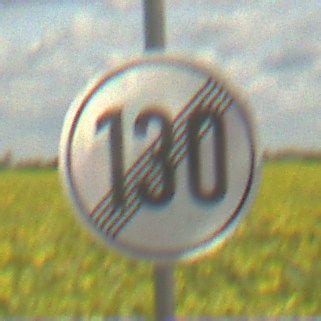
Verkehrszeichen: EndeGeschwindigkeit130
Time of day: Midday
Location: Outdoor (RoadRail)
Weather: PartlyCloudy
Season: NotSpecified
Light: Natural